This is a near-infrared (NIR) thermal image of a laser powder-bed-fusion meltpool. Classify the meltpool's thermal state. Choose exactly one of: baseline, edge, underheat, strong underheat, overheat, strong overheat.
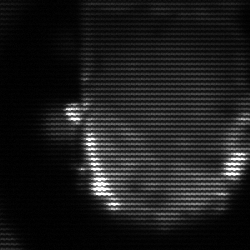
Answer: baseline